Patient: sex F, age 70
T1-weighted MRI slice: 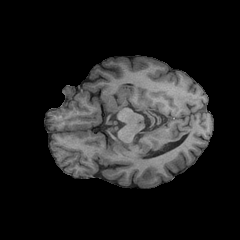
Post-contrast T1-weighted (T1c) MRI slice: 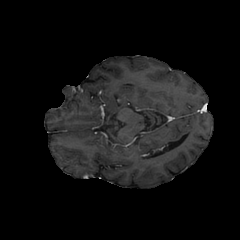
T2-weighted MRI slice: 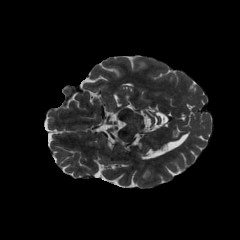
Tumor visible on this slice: no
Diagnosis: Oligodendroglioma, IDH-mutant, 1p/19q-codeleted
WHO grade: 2